Question: I have a table [Transaction] which is designed to store values of transactions of players who play backgammon with money. The house can give credit (buy in the game and pay later) or debit (pay cash in hand). There are four types of transactions (Debit, Credit) and ('Credit Settlement' - customer pays back some or all of what he owes, and 'Debit Settlement' - payment by the house if the house owes money to the player). What I'm trying to do is to find the balance. I have tried a lot of sql statements but I'm always missing something and the balance is not correct.
A simple scenario is: Customer walks in, buys in for 300 in credit. He cashes out 100, so he owes 200 to the house. He comes the next day, buys in for 100 credit (so now he owes 300) and ends up cashing out 1000. The house pays him 500 but owes him 200 more. The house pays 200 to the customer so this is stored as 'Debit Settlement'.

Here is what I have so far but the results are not always correct:
'''
SELECT SUM(Cashout) - ((SELECT COALESCE (SUM(Paid), 0) AS Expr1
FROM [Transaction]
WHERE (Type = 'Credit Settlement')) + SUM(Buyin) +
(SELECT COALESCE (SUM(Paid), 0) AS Expr1
FROM [Transaction] AS Transaction_3
WHERE (Type = 'Debit Settlement') AND (Paid IS NOT NULL))) AS OutstandingDebit
FROM [Transaction] AS Transaction_1
WHERE (Type <> 'Debit Settlement') AND (Cashout >= 0) AND (CustomerID = 132)
'''
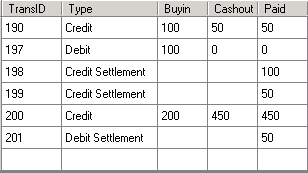
Answer: Try this. I believe it works. The balance should be -200.
I'm sure though someone can edit it and optimize it or make it look more elegant! @Justin , @Tim Rogers , @nec tso
'''
SELECT (
(SELECT coalesce(SUM(cashout),0)-
((select coalesce(sum(Buyin),0) from [Transaction] where TYPE='Credit' and CustomerID=132)
+ (select coalesce(sum(Paid),0) from [Transaction] where TYPE='Credit' and CustomerID=132))
FROM [transaction]
WHERE TYPE='Credit'
AND CustomerID=132
)
-------------------
+
(
(SELECT coalesce(SUM(cashout),0)
- (select coalesce(sum(Paid),0) from [Transaction] where TYPE='Debit' AND Cashout>buyin and CustomerID=132)
+ (select coalesce(sum(Cashout),0)- (select coalesce(sum(PAID),0) from [Transaction] where TYPE='Debit' AND Cashout<buyin and CustomerID=132)
from [Transaction] where TYPE='Debit' AND Cashout<Buyin and CustomerID=132)
+ (select coalesce(sum(Cashout),0)- (select coalesce(sum(PAID),0) from [Transaction] where TYPE='Debit' AND Cashout=buyin and CustomerID=132)
from [Transaction] where TYPE='Debit' AND Cashout=Buyin and CustomerID=132)
FROM [Transaction]
WHERE CustomerID=132
AND TYPE='Debit'
AND Cashout>buyin )
)
--------------
-
(
select coalesce(sum(Paid),0)
from [Transaction]
where type='Debit Settlement'
AND CustomerID =132
)
--------------
+
(
select coalesce(sum(Paid),0)
from [Transaction]
where type='Credit Settlement'
AND CustomerID =132
)
);
'''